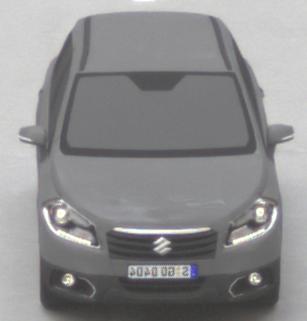
Make: Suzuki
Model: SX4 S-Cross 1.6
Detailed model: SX4 (II) S-Cross
Model produced from: 2013/10
Model produced until: 2015/08
Doors: 5
Color: gray
Road condition: dry road
Daytime: morning or afternoon
Contrast: low contrast